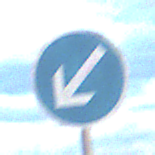
Verkehrszeichen: VorgeschriebeneVorbeifahrtLinks
Umgebung: Outdoor, Nature
Tageszeit: SunriseSunset
Wetter: PartlyCloudy
Licht: Natural
Jahreszeit: NotSpecified
Kontrast: LowContrast